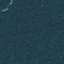
Land use / land cover: Forest